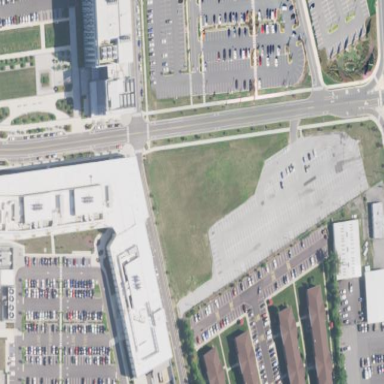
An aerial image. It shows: Office building.